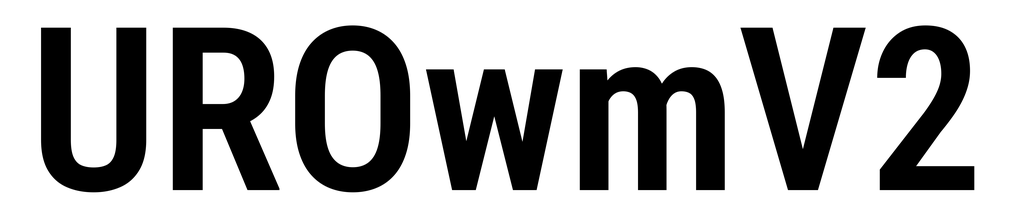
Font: Roboto_Condensed_SemiBold